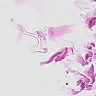
Metastatic tissue present: no